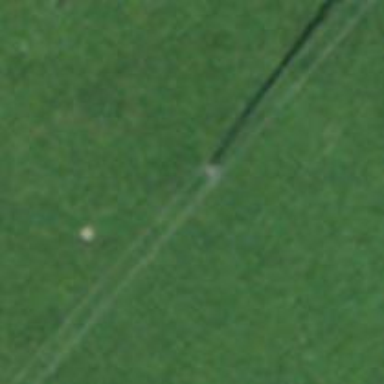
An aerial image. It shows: Power pole.